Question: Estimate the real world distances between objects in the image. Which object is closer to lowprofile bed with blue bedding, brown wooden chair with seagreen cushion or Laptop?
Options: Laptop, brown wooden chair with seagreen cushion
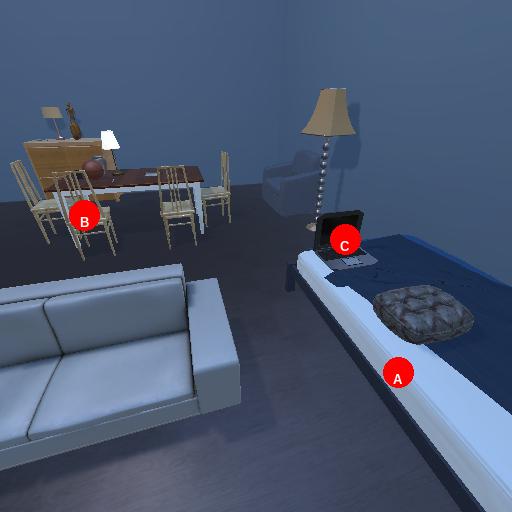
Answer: Laptop